Question: Previous question: <URL>
In my application I have three layers:
- - -

How can I setup 'Game Object Context' that 'Model layer' will include all 'Data layer' dependencies and 'Presentation' layer will include all 'Model'&'Data layers' dependencies?
Is there any way to set for 'Game Object Context'?
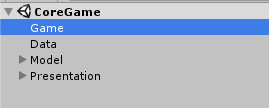
Answer: You can add a GameObjectContext by right clicking in the Scene Hierarchy and selecting 'Zenject -> GameObjectContext'. You can add one for data, model, and presentation. Then you just have to set the transform parents up the same way you want the container parents to be. From your description I think you probably want it like this:
<URL>
Then you can add each installer by attaching a MonoInstaller to each context. You an also do all this dynamically using a FromSubContainerResolve inside a SceneContext installer as well, if you prefer.